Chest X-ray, AP view. Patient: 57 years old, sex M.
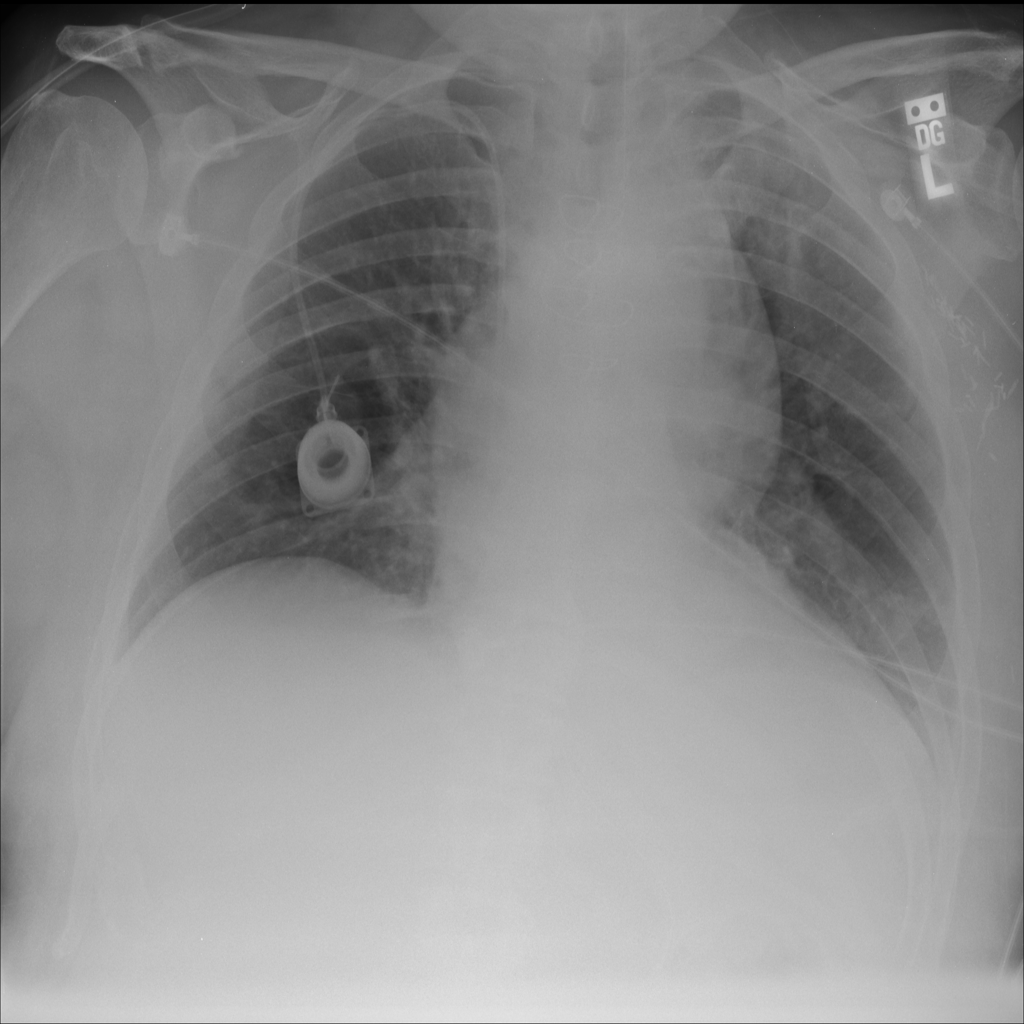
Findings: Effusion